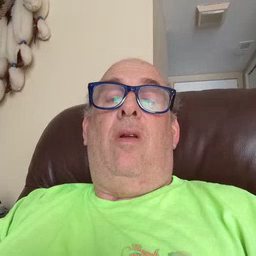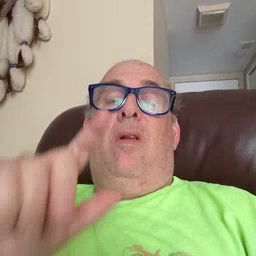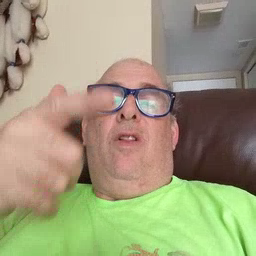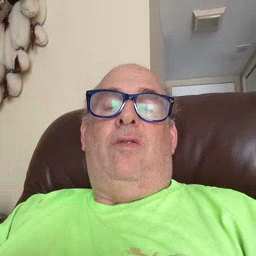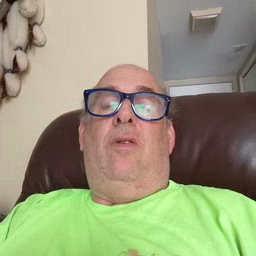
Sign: later